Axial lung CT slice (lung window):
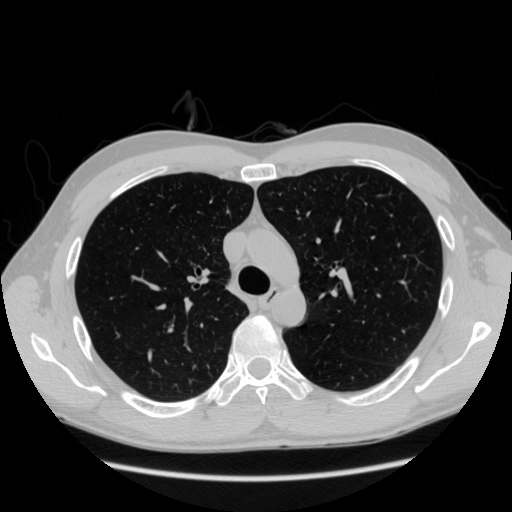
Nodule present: no